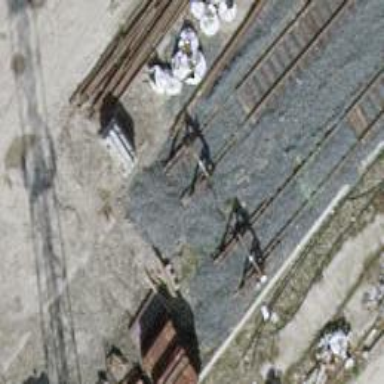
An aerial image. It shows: Railway buffer stop.